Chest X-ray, PA view. Patient: 27 years old, sex M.
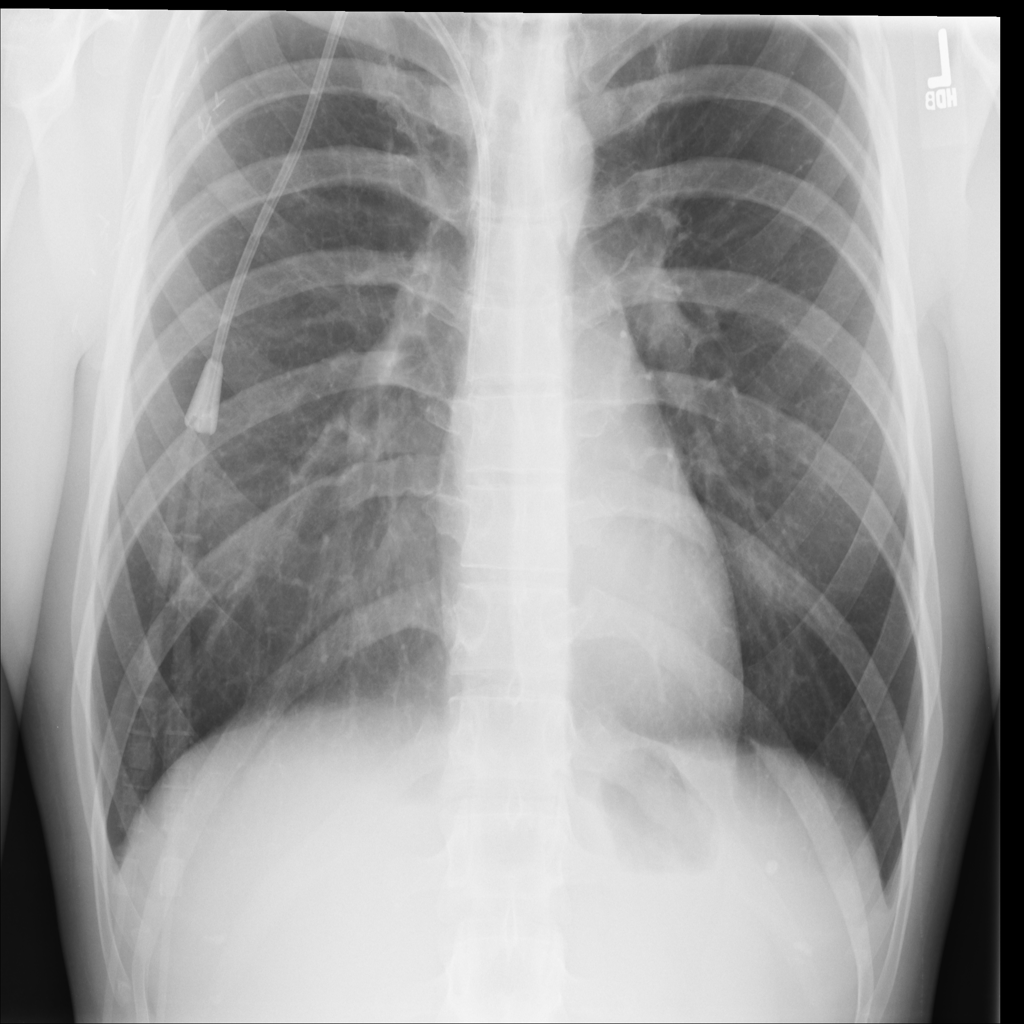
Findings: No Finding